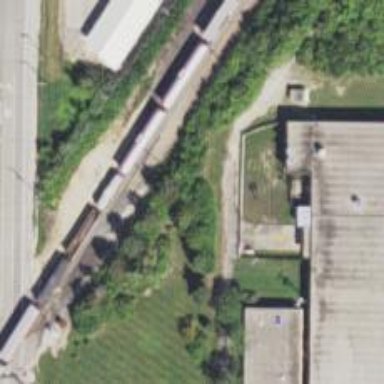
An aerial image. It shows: Abandoned railway spur.